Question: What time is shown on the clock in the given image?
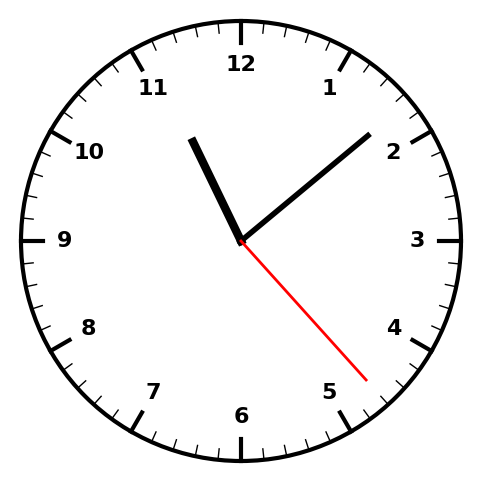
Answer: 11:08:23